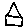
Label: house